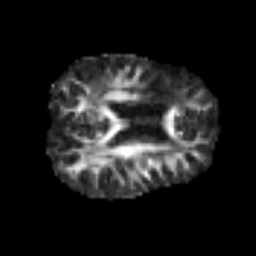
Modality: FA
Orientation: axial
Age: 56
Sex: male
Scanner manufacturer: siemens
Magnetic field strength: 3 T
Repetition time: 6.1 s
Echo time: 0.101 s